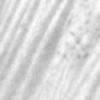
Label: change